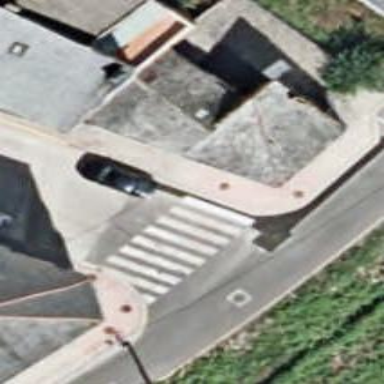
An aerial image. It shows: Uncontrolled crossing on the road.